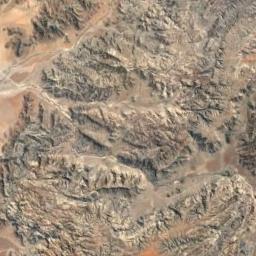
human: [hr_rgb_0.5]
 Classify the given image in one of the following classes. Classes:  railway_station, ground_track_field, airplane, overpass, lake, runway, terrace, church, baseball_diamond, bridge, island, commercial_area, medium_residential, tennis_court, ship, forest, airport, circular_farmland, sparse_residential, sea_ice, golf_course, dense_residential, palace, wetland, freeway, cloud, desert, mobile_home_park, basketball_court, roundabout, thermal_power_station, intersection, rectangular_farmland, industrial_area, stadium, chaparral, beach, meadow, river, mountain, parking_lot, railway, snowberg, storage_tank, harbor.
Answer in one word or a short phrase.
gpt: mountain